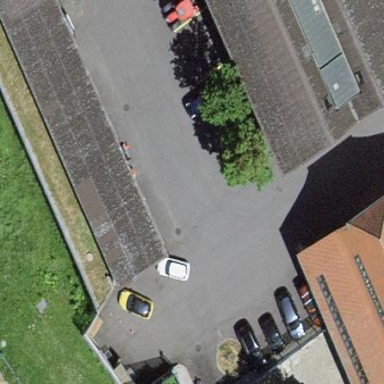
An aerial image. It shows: View of roof of building.